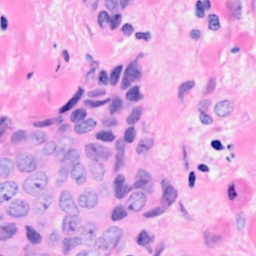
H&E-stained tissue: Breast